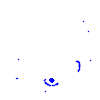
Particle: electron